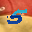
Label: 5